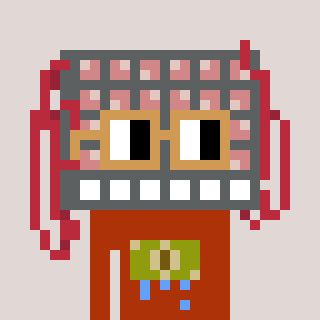
a pixel art character with square brown glasses, a turing-shaped head and a hotbrown-colored body on a warm background